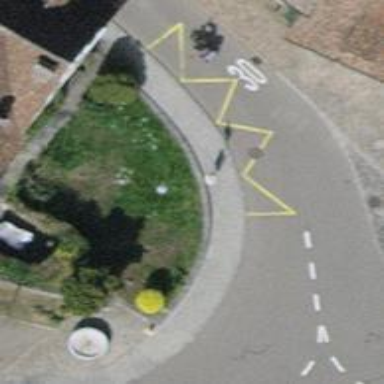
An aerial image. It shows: Bus stop with platform for public transport.